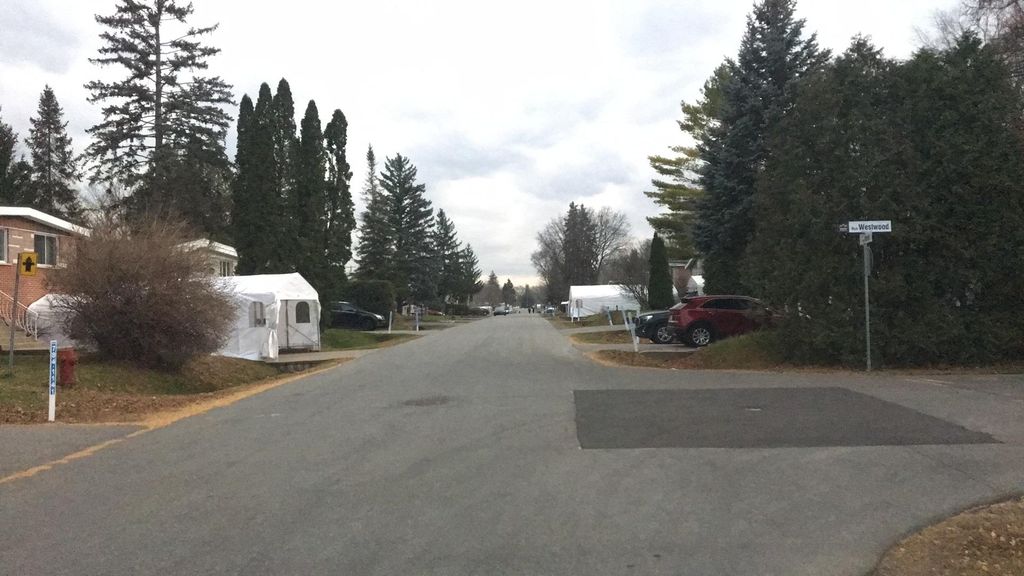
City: montreal